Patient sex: F
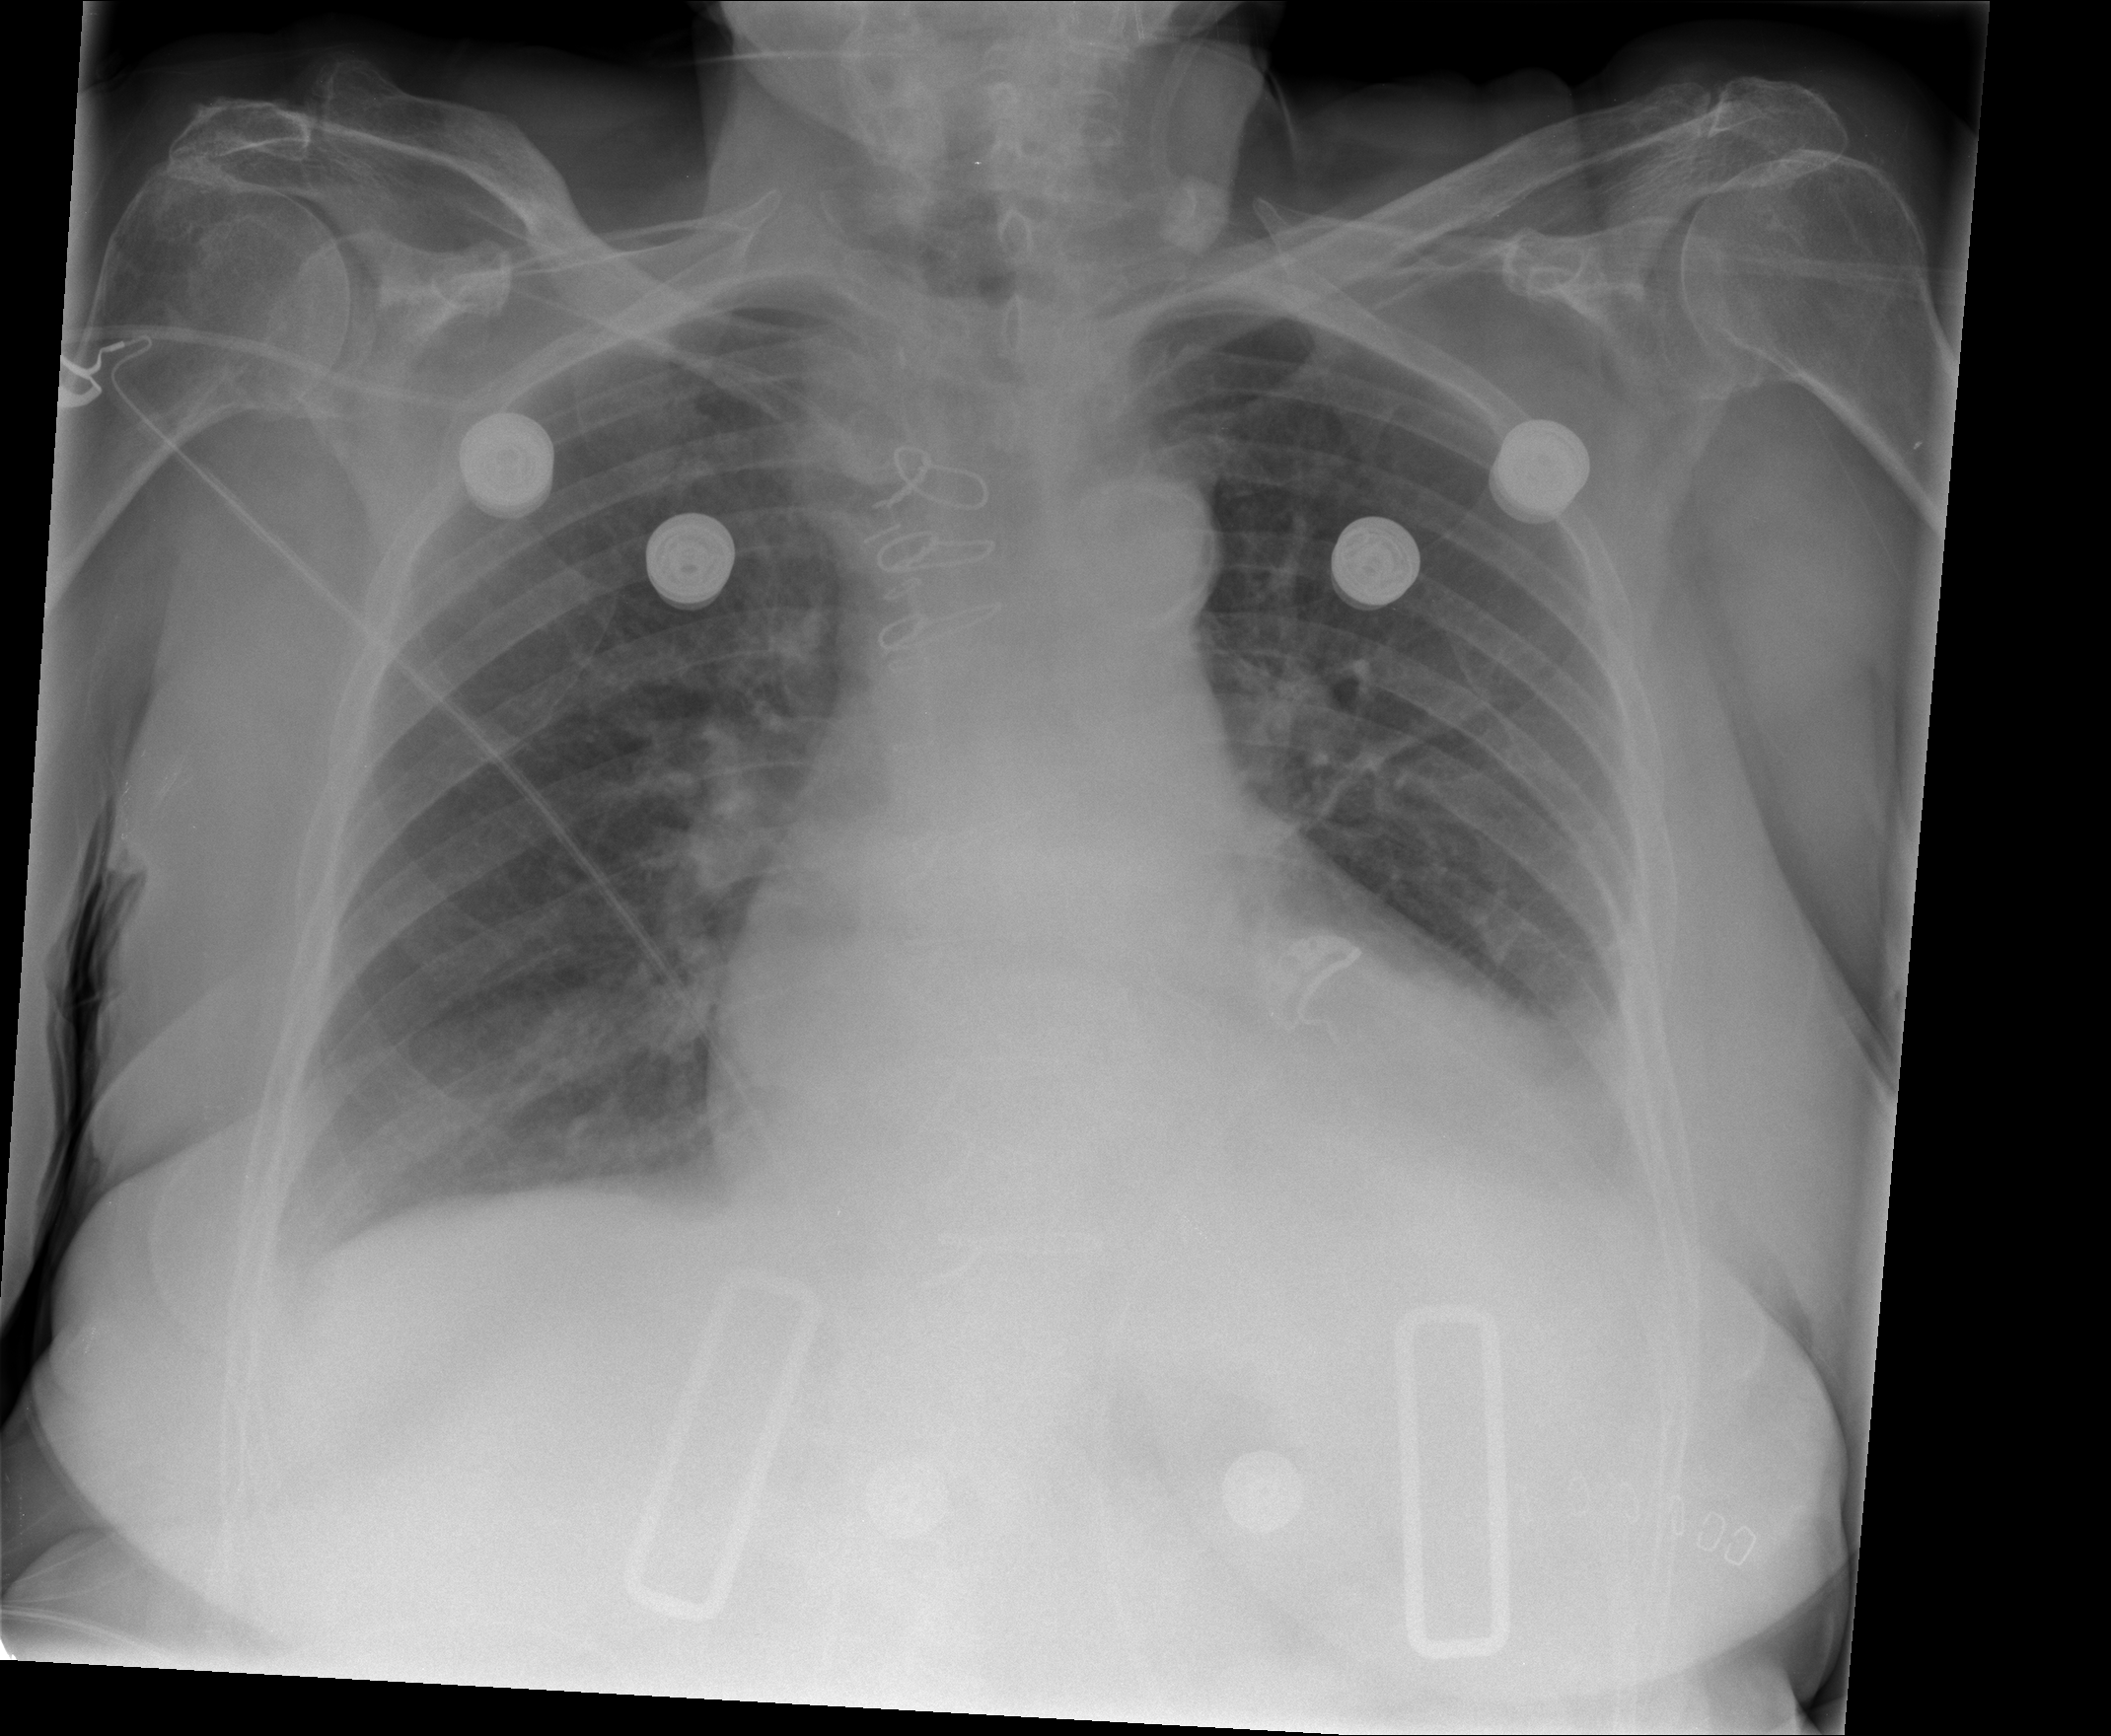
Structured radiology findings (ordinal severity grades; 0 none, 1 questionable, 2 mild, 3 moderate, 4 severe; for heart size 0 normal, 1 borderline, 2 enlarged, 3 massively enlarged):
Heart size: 2
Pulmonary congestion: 0
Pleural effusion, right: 0
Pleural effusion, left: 1
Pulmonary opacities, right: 0
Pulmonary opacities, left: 0
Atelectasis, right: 0
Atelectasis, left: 2